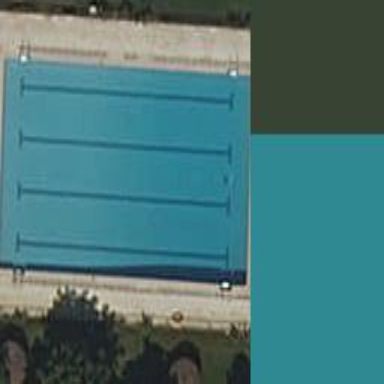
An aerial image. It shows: Swimming pool located in leisure land.